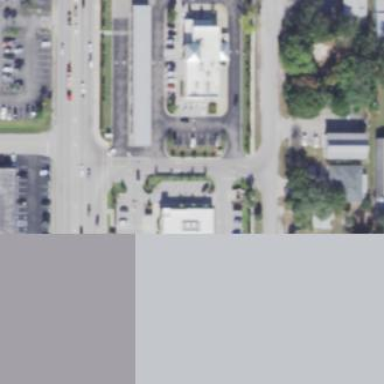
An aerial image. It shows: Retail area.